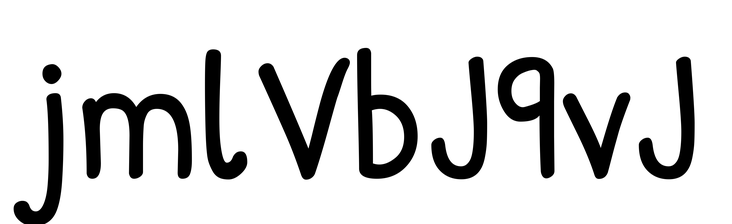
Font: PatrickHand-Regular